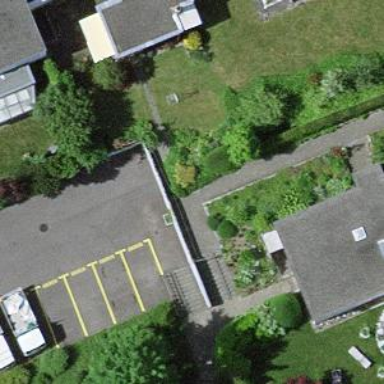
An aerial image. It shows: Parking entrance.